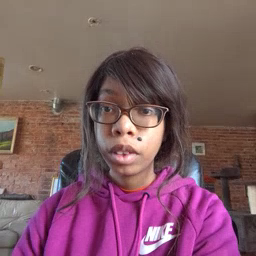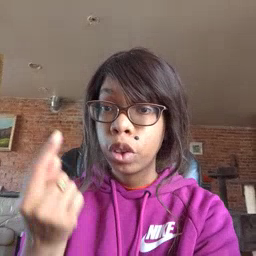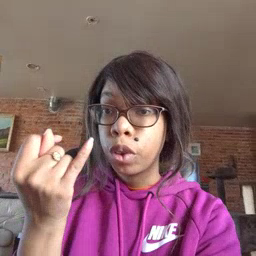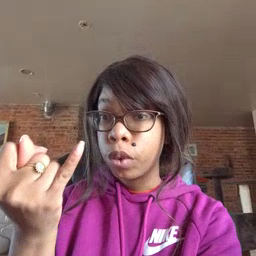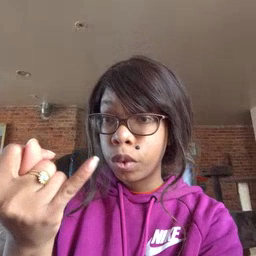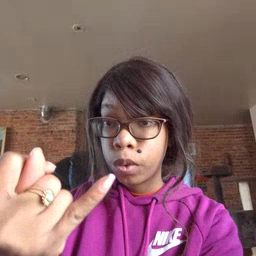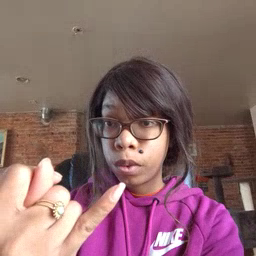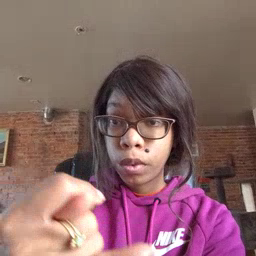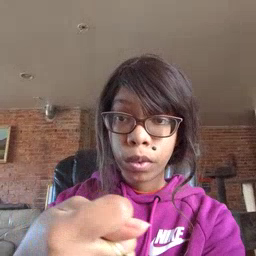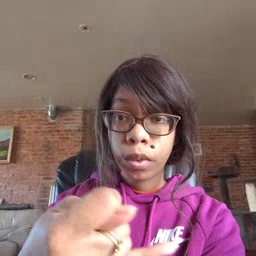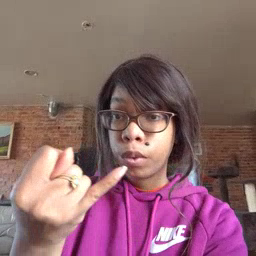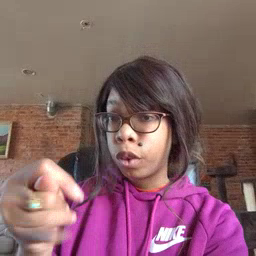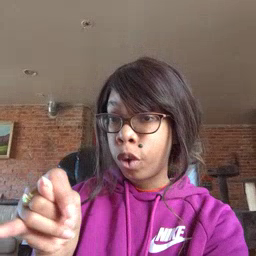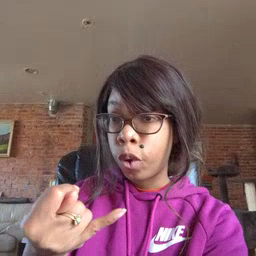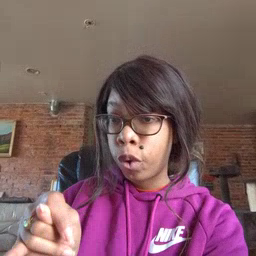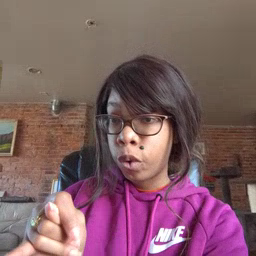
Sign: toy